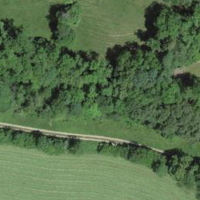
EUNIS habitat code: 44
Species observed at this site:
Melittis melissophyllum